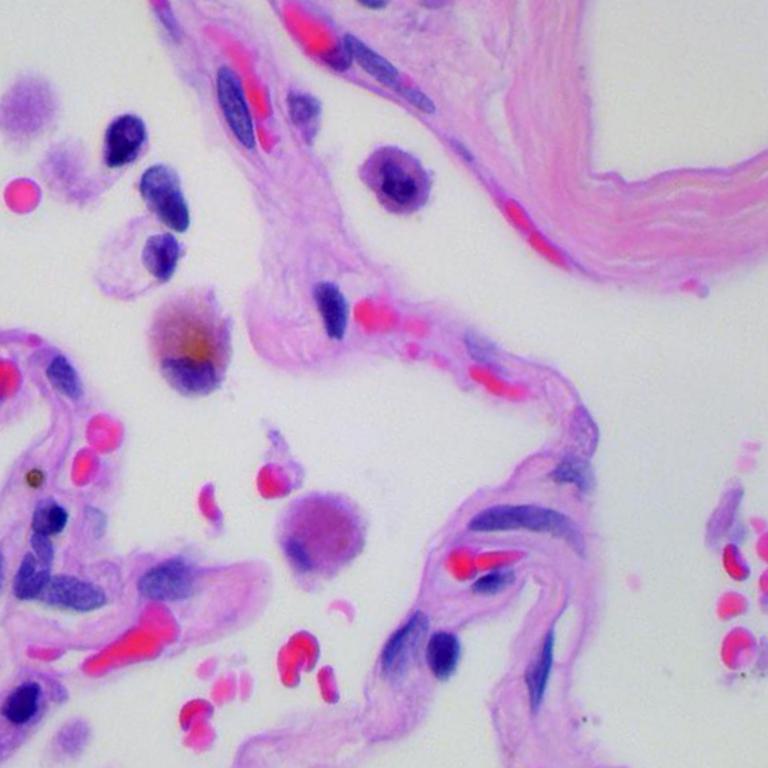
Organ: lung
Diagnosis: benign